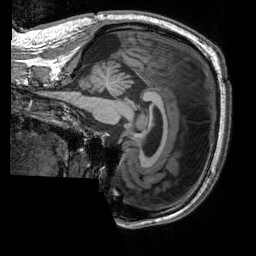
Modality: T1w
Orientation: sagittal
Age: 29
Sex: male
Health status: healthy
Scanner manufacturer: siemens
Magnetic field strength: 3 T
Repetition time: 2.3 s
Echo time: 0.00303 s